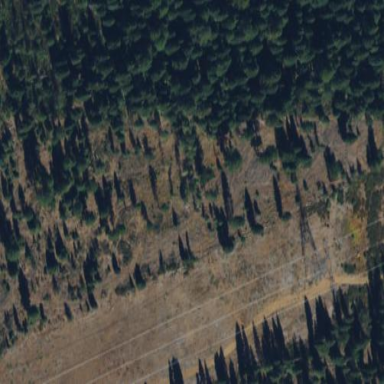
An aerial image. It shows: Forest area.